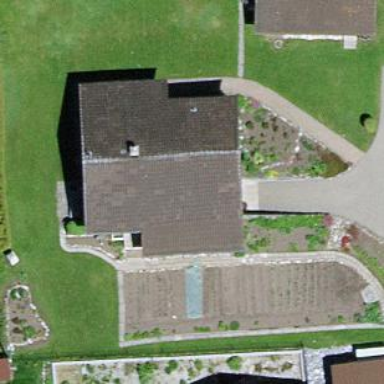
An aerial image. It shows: Simple and straightforward house.